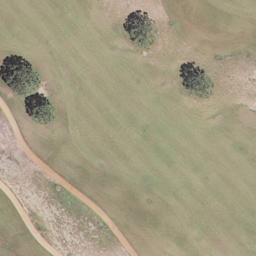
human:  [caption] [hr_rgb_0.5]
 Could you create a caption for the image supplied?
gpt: This is a part of a golf course with green turfs and some bunkers and trees .

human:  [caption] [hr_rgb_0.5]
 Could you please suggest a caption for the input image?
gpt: Some bunkers and trees with two trails go through the turfs in the golf course .

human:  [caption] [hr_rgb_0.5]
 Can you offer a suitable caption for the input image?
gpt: A part of a golf course with some bunkers and trees while two trails go through the turfs .

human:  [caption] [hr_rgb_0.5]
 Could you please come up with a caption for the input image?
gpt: A part of a golf coursea with two trails go through the turfs and some bunkers and trees .

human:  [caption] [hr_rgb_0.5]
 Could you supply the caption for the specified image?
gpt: Some green bunkers and trees with two trails go through the turfs in the golf course .